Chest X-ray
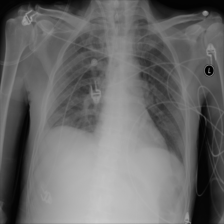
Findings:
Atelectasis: negative
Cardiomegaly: negative
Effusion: negative
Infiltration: positive
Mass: negative
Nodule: negative
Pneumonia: negative
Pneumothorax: negative
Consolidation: negative
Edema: positive
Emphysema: negative
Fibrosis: negative
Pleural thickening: negative
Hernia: negative